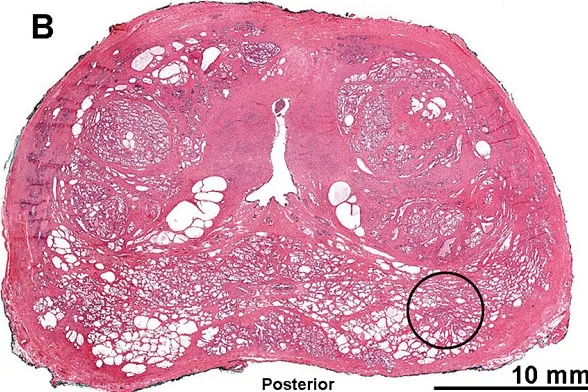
The prostatic adenocarcinoma within the prostate at the right posterior lobe of the prostate. These consecutive whole prostatectomy slices were sectioned 5 mm apart and the tumors appear to be located at approximately 17 mm from each other. Hematoxylin-eosin staining (scanned slides with Aperio system).
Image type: pathology (h&e)